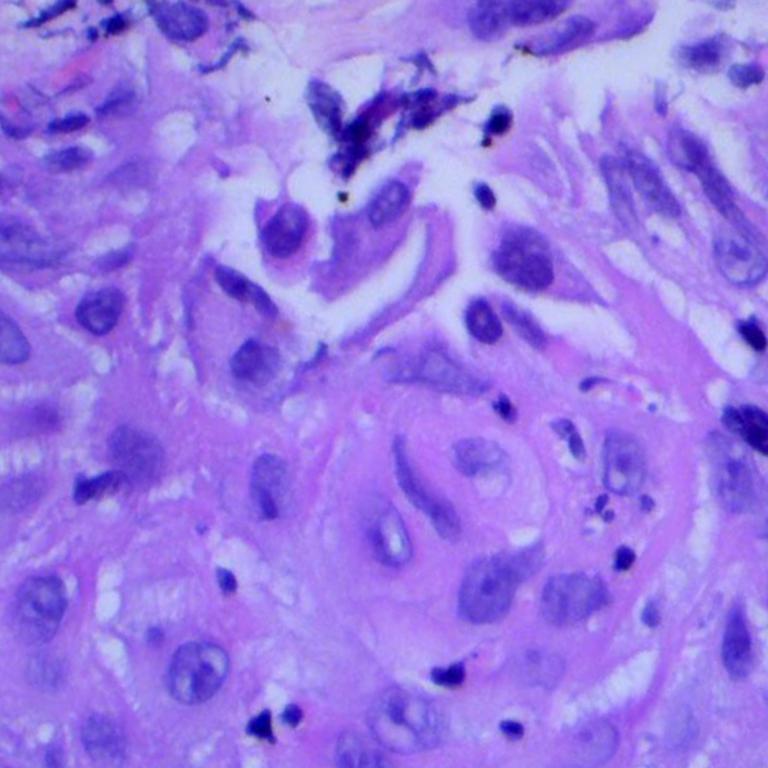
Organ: lung
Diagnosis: squamous carcinomas